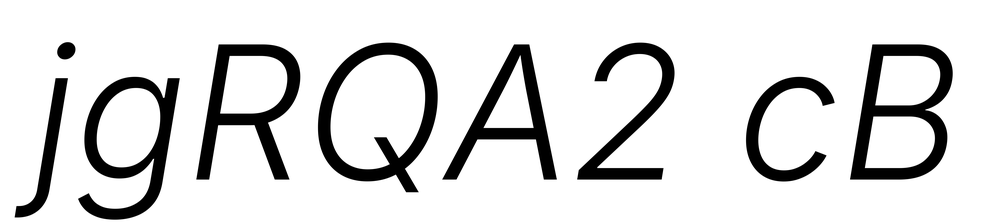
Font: Inter-Italic_Light_Italic